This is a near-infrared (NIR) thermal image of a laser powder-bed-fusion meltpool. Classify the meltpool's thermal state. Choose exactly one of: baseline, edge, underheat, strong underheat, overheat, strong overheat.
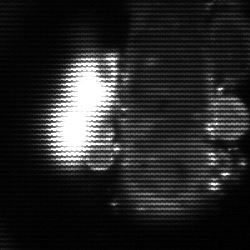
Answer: strong underheat